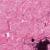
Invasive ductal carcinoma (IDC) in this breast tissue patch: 0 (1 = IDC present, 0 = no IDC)